Chest X-ray:
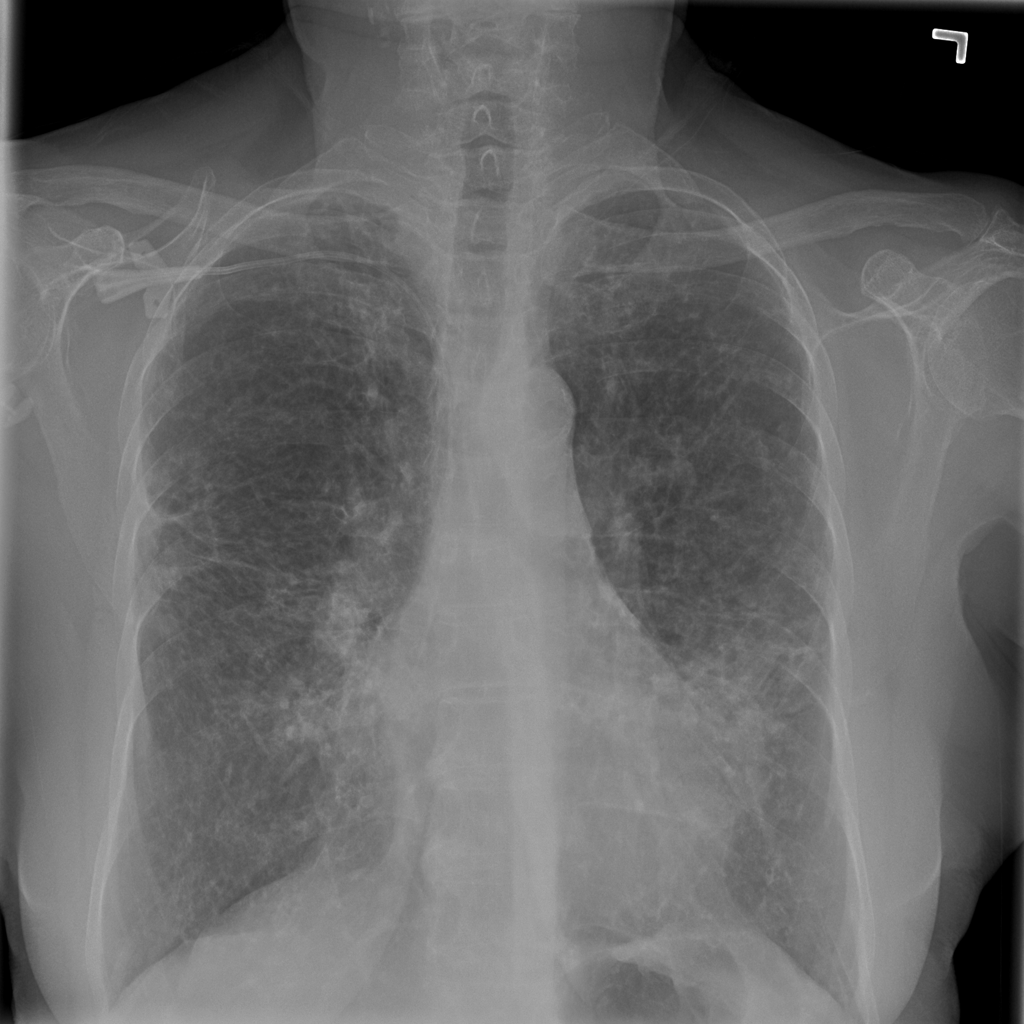
Findings: Fibrosis, Emphysema
No abnormal finding: no